Question: I am curious on how to generate my own list (the first, nth number) of: (Square Roots, Cube Roots, Fourth Roots, and Fifth Roots) in Python.
Something like this (Without GUI):

I am really curious on how this is created, because I would learn a lot about Roots in math in general, and about solving Python Root Problems.
Thank you.
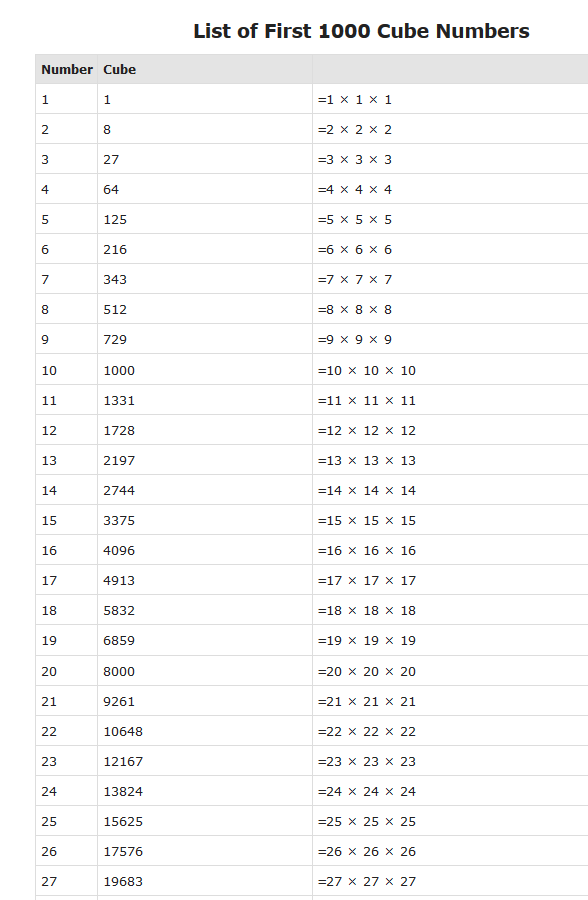
Answer: As you are more interested in various different powers you could write a function which takes Nth number you want to print up to and the power you want to use. It will then return a tuple of the current value of 'n', the value of 'n' to the 'power' and then a text formula.
The function also yields the results so if you were looking for large values of N they wouldnt all be loaded into memory immediately.
In this example i have then loaded the pandas module just for easy printing of the output as a data frame.
updated with an example for roots. the roots function can take an optional parameter for decimal precision since roots most often return decimal values. if no precision value is gien to the function the full precision will be shown
'''
import pandas as pd
def get_nth_powers(nth, power):
for n in range(nth):
written_formula = (" x ".join([str(n)] * power))
yield (n, n ** power, written_formula)
def get_nth_roots(nth, root, decimal_precision=0):
decimal_precision = f'0.{decimal_precision}f' if decimal_precision else ''
for n in range(nth):
value = n ** (1/root)
written_formula = (" x ".join([f'{value:{decimal_precision}}'] * root))
yield (n, value, written_formula)
data = get_nth_powers(1000, 4)
df = pd.DataFrame(data, columns=('Nth', 'To Power', 'formula'))
print(df)
data = get_nth_roots(1000, 2, 3)
df = pd.DataFrame(data, columns=('Nth', 'value', 'formula'))
print(df)
'''
'''
Nth To Power formula
0 0 0 0 x 0 x 0 x 0
1 1 1 1 x 1 x 1 x 1
2 2 16 2 x 2 x 2 x 2
3 3 81 3 x 3 x 3 x 3
4 4 256 4 x 4 x 4 x 4
.. ... ... ...
995 995 980149500625 995 x 995 x 995 x 995
996 996 984095744256 996 x 996 x 996 x 996
997 997 988053892081 997 x 997 x 997 x 997
998 998 992023968016 998 x 998 x 998 x 998
999 999 996005996001 999 x 999 x 999 x 999
[1000 rows x 3 columns]
Nth value formula
0 0 0.000000 0.000 x 0.000
1 1 1.000000 1.000 x 1.000
2 2 1.414214 1.414 x 1.414
3 3 1.732051 1.732 x 1.732
4 4 2.000000 2.000 x 2.000
.. ... ... ...
995 995 31.543621 31.544 x 31.544
996 996 31.559468 31.559 x 31.559
997 997 31.575307 31.575 x 31.575
998 998 31.591138 31.591 x 31.591
999 999 31.606961 31.607 x 31.607
[1000 rows x 3 columns]
'''